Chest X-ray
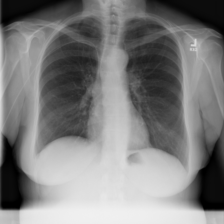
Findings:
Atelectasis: negative
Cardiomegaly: negative
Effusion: negative
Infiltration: negative
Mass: negative
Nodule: negative
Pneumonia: negative
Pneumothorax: negative
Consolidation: negative
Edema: negative
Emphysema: negative
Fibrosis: negative
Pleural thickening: negative
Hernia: negative